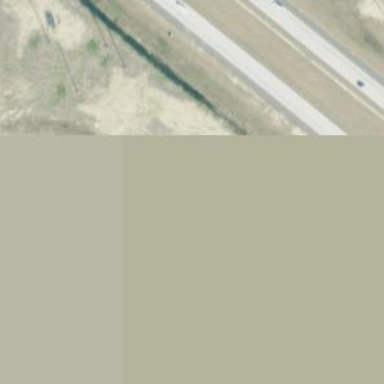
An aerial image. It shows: Motorway link.